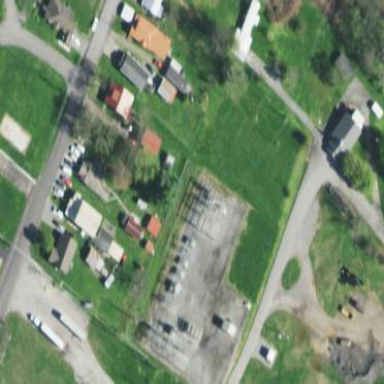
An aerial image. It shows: Distribution substation surrounded by fence.